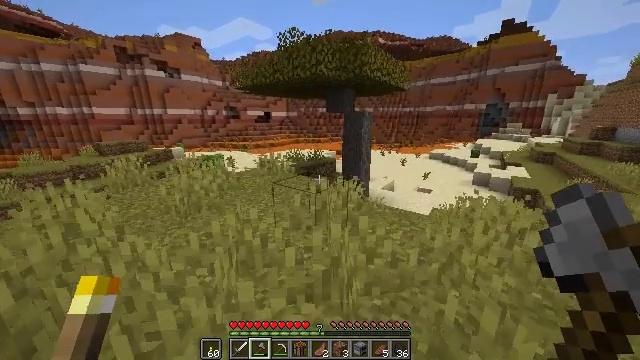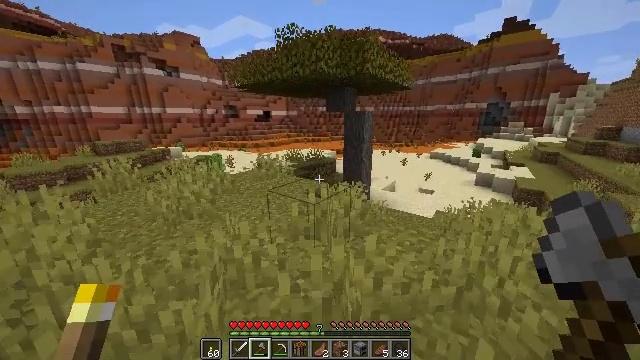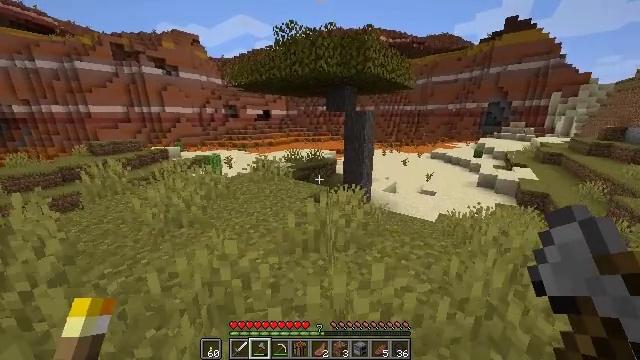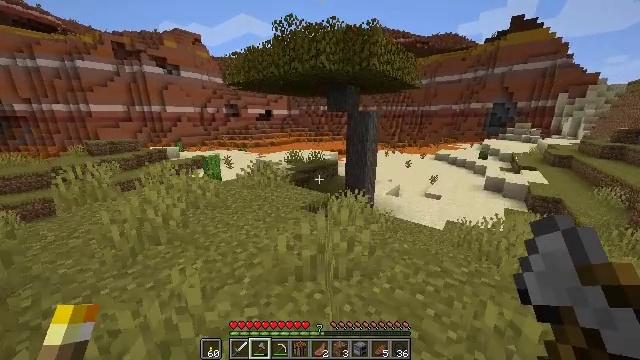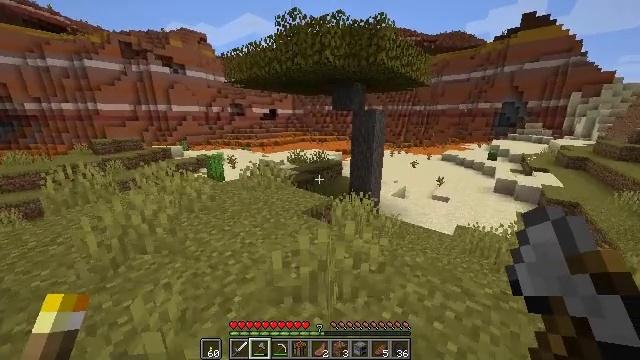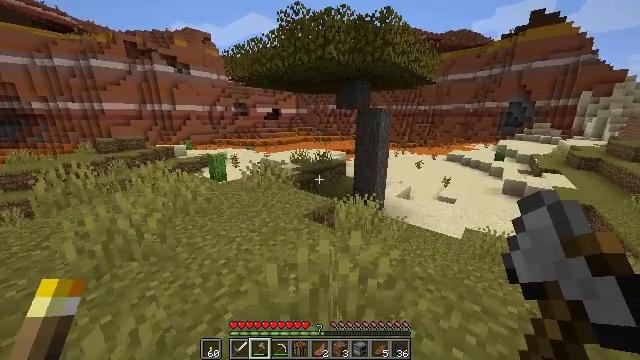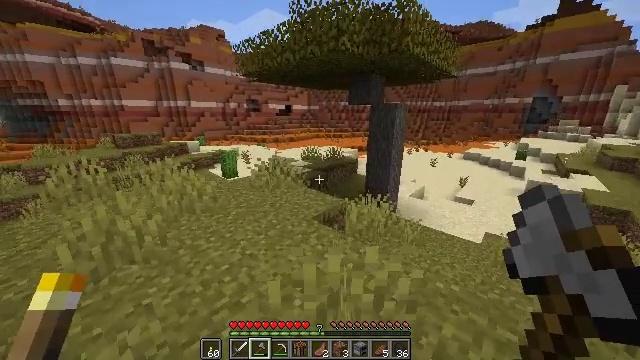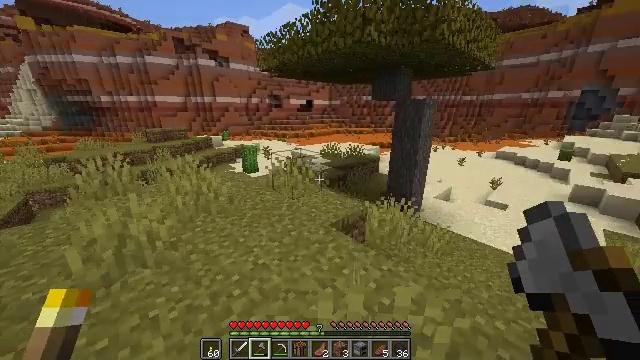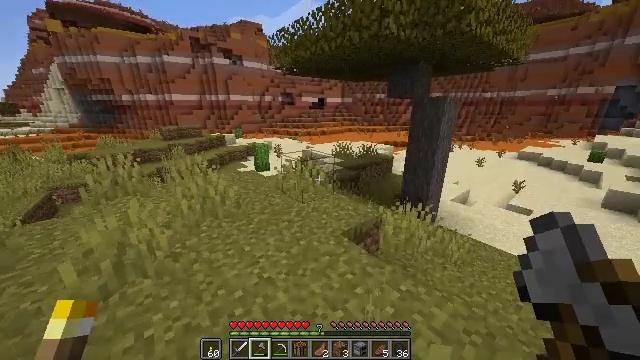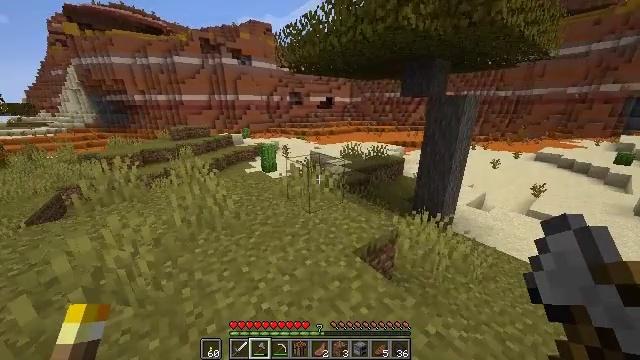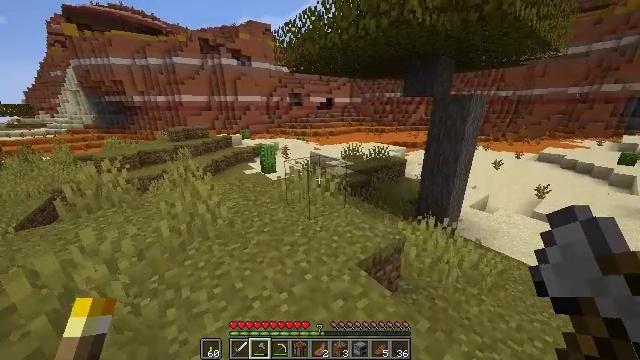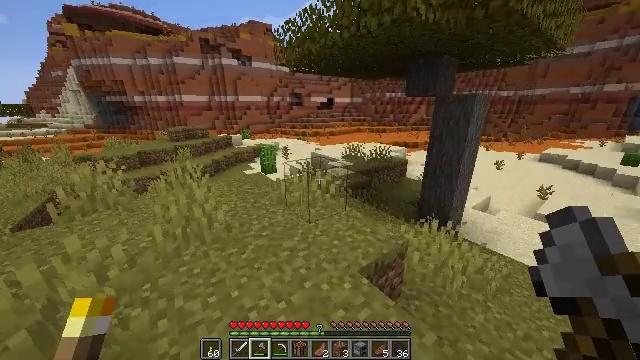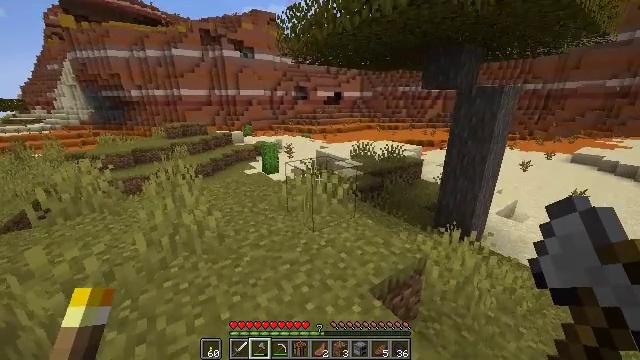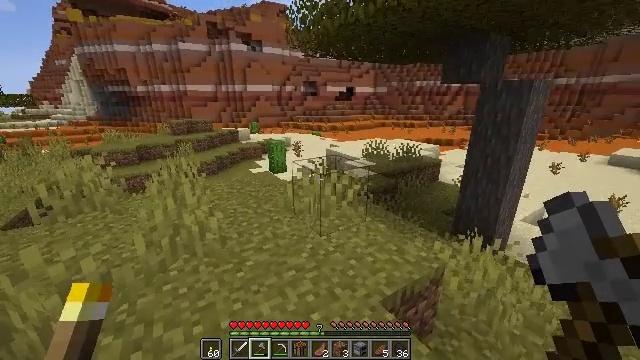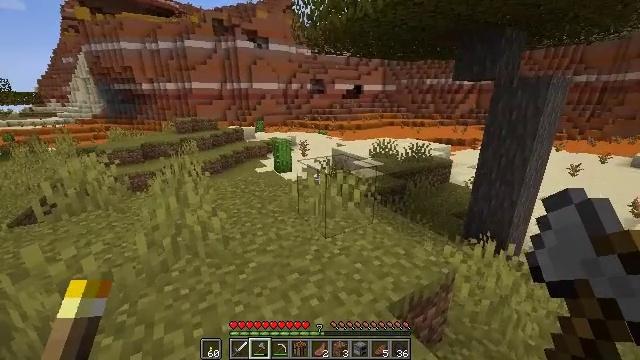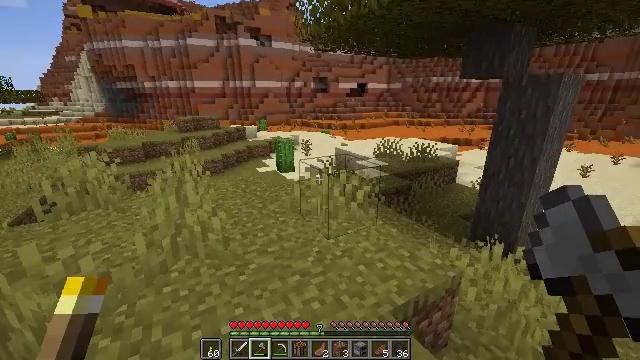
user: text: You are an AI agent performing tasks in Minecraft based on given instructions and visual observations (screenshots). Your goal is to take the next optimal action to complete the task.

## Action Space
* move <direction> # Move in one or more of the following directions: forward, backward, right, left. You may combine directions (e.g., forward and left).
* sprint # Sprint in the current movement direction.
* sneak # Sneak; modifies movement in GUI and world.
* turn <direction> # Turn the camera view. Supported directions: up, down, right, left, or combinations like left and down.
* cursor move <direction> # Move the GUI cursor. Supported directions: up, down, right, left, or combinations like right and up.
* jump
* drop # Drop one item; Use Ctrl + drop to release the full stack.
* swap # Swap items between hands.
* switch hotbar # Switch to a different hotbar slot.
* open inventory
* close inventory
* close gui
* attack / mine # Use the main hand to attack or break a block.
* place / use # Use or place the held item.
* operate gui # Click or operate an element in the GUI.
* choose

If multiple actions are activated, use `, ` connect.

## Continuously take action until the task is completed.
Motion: motion action
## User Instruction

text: Kill mobs.
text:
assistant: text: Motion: move forward, sprint
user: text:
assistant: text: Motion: move forward, sprint
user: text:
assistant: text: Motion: move forward, sprint
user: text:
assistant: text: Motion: move forward, sprint, turn left
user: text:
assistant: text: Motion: move forward, sprint
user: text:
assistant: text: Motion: move forward, sprint, turn left
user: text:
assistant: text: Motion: move forward, sprint, turn left and down
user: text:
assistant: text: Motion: move forward, sprint, turn left
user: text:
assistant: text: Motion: move forward, sprint, turn left
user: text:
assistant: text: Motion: move forward, sprint
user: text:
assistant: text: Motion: no_op
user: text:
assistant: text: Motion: turn left
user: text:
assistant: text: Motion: turn left
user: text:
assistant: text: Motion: turn left
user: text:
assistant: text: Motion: no_op
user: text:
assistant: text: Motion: no_op
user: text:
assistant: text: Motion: no_op
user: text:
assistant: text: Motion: no_op
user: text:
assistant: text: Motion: no_op
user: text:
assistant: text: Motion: sprint
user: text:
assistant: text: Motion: sprint
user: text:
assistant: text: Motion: sprint
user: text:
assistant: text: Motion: move forward, sprint
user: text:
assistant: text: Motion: move forward, sprint
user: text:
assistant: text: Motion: move forward, sprint
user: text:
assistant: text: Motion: move forward, sprint
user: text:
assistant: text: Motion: move forward, sprint
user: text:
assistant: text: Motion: move forward, sprint
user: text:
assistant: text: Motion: move forward, sprint
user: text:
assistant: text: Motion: move forward, sprint